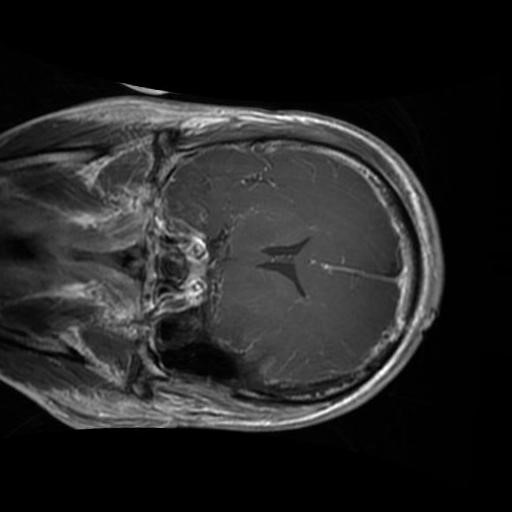
Label: brain_glioma